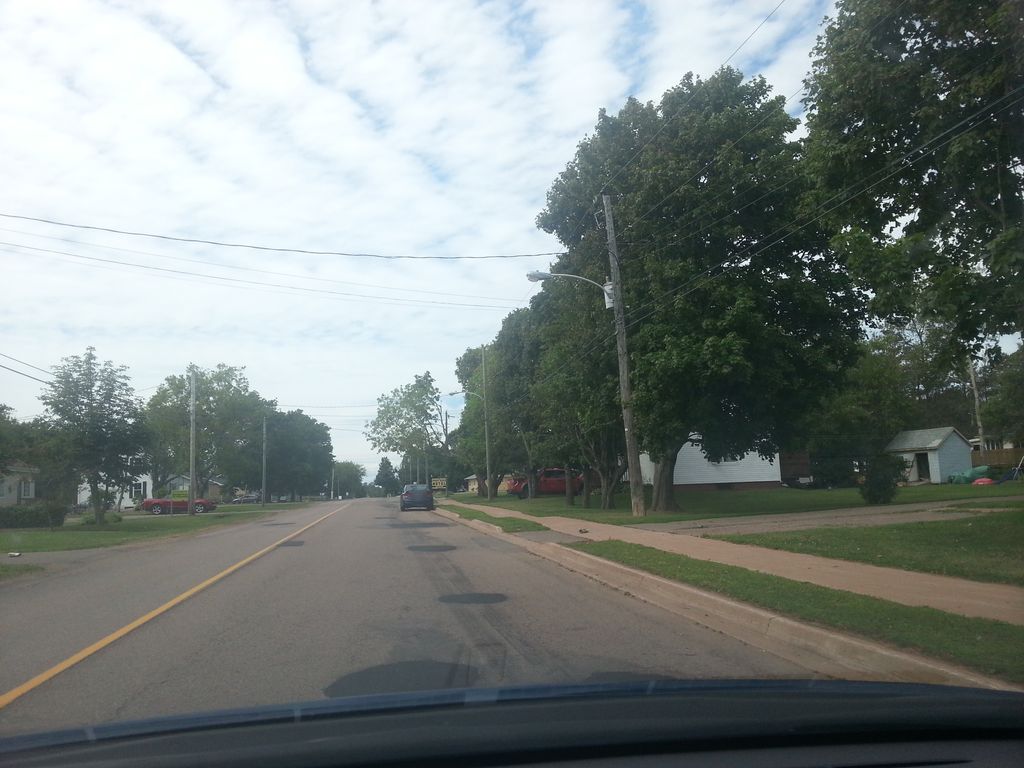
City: charlottetown